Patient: sex F, age 54
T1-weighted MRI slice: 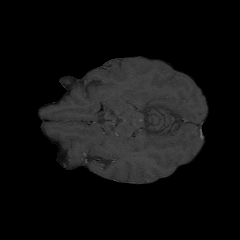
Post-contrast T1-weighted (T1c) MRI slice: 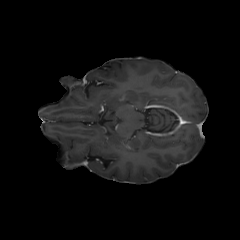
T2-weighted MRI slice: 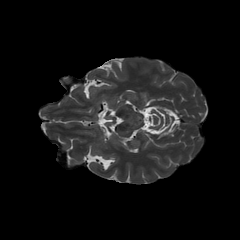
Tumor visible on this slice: no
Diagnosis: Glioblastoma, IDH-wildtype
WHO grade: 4